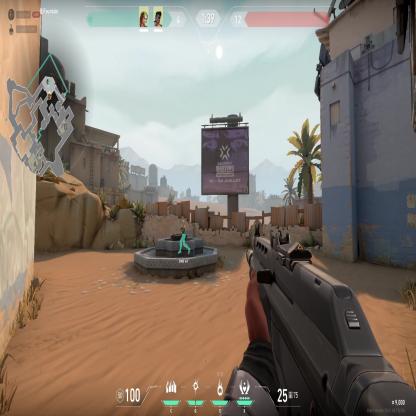
Label: teammate